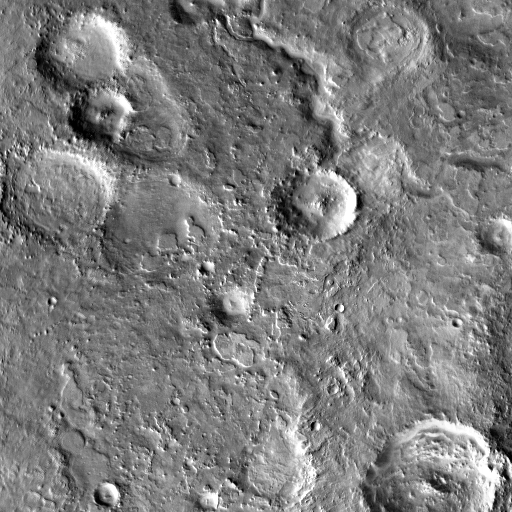
Crater classes present: Background, Other, Buried